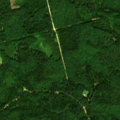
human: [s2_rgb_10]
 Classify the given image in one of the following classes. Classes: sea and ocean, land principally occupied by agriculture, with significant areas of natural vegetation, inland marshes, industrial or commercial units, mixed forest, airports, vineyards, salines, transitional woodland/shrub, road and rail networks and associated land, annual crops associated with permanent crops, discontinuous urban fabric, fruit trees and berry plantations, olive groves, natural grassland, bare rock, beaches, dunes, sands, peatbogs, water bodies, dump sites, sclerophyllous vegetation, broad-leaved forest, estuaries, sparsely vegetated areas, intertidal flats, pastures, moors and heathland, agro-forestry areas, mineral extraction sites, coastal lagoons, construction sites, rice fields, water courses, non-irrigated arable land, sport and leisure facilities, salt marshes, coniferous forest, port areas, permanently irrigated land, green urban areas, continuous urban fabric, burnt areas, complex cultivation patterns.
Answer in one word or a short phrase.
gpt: broad-leaved forest, coniferous forest, mixed forest